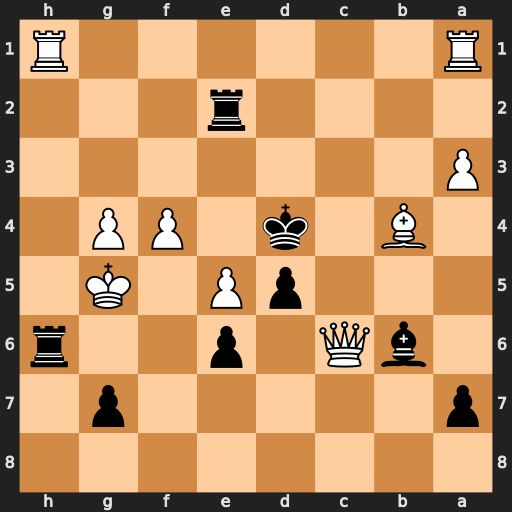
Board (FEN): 8/p5p1/1bQ1p2r/3pP1K1/1B1k1PP1/P7/4r3/R6R
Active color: b
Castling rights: -
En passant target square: -
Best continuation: Bd8+ Be7 Bxe7#